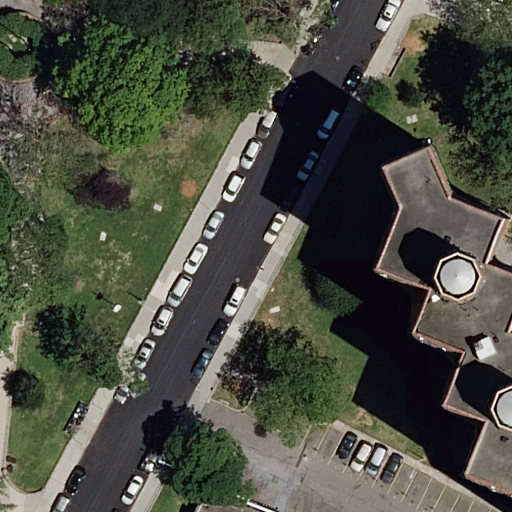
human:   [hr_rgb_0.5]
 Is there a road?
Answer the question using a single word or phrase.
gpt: yes

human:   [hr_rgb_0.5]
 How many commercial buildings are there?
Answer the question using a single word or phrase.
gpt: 0

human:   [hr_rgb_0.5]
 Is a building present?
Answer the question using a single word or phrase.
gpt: yes

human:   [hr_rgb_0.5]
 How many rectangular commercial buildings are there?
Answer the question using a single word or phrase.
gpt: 0

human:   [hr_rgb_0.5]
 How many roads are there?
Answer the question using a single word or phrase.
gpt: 9

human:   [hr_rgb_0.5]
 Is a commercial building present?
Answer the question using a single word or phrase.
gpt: no

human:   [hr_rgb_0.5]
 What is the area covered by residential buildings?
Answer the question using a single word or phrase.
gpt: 408m2

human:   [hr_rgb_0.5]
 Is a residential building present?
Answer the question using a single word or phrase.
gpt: yes

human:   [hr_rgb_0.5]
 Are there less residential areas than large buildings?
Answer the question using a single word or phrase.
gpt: no

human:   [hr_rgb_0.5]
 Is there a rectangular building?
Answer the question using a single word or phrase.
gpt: yes

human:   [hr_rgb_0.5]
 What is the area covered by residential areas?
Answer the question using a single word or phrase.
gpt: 9802m2

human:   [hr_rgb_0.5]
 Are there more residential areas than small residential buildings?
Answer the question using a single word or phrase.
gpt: no

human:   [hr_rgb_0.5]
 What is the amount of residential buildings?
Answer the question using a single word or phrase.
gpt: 2

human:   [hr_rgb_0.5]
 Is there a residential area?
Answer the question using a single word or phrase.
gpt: yes

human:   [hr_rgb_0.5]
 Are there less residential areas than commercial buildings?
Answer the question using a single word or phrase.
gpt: no

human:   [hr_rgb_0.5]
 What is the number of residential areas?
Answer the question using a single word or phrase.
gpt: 1

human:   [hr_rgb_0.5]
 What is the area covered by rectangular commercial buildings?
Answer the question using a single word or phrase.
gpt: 0m2

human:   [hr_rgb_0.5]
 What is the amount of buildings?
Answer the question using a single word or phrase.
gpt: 2

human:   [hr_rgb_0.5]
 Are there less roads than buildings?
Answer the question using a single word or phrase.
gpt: no

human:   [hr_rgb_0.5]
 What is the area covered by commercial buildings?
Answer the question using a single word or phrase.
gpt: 0m2

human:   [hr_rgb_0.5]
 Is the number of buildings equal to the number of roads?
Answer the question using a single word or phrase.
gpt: no

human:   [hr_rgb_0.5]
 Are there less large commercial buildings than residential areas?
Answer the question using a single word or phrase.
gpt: yes

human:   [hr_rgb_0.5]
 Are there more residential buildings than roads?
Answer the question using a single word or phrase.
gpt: no

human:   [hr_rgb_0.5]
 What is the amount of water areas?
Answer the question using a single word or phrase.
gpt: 0

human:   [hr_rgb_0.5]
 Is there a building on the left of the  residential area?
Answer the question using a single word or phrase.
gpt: yes

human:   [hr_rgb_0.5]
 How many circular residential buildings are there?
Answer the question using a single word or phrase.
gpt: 0

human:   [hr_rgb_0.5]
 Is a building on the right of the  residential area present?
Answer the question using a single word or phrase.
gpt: no

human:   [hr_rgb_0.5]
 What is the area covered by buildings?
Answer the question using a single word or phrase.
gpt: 408m2

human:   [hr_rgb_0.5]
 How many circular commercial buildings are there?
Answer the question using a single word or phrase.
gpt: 0

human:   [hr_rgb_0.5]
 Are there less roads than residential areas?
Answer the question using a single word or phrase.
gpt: no

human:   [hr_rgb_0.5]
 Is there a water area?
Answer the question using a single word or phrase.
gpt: no

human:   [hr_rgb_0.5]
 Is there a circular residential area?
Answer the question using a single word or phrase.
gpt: no

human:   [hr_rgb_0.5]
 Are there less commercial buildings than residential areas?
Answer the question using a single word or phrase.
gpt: yes

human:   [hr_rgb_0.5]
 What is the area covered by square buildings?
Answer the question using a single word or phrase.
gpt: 0m2

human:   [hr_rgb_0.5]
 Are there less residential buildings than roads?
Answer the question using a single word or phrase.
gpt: yes

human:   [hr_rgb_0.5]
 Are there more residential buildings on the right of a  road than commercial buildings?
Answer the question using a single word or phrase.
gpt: yes

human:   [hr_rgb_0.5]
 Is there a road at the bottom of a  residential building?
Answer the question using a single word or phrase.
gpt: no

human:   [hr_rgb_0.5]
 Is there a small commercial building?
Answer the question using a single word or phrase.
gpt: no

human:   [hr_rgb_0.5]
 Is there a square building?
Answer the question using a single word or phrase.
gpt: no

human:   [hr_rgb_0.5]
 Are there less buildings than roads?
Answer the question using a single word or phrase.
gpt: yes

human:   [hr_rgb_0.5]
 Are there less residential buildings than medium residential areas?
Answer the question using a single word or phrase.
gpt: no

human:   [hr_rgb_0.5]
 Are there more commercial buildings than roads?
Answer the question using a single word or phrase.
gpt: no

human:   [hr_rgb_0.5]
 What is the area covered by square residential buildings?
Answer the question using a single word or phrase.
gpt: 0m2

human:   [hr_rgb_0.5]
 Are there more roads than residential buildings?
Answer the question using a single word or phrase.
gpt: yes

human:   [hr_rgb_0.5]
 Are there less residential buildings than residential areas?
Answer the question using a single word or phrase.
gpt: no

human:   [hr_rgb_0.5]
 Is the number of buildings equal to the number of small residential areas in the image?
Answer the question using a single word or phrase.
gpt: no

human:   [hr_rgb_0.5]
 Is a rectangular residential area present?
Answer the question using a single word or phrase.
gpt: yes

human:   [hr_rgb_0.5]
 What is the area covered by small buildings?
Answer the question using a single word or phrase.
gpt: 22m2

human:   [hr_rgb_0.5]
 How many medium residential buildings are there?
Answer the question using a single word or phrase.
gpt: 1

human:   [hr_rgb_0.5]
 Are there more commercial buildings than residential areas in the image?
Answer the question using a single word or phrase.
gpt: no

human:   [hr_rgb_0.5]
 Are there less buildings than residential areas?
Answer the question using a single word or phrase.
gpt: no

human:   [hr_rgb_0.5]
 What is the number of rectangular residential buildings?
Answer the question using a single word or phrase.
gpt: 1

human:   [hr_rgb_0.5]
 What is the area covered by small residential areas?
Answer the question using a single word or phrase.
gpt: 0m2

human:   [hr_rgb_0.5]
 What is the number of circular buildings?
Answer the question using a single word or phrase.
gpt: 0

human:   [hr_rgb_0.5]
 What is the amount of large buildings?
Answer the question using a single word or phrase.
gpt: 0

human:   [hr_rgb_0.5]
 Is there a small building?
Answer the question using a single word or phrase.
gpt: yes

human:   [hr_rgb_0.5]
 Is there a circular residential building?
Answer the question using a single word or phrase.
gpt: no

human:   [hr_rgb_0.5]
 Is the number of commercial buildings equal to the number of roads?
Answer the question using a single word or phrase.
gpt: no

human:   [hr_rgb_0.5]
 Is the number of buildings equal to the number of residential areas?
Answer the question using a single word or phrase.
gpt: no

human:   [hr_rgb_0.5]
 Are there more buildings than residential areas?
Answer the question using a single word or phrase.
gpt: yes

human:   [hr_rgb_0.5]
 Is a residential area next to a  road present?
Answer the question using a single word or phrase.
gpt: yes

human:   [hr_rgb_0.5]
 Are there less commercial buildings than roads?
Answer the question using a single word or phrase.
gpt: yes

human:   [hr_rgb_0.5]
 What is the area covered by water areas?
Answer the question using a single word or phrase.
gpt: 0m2

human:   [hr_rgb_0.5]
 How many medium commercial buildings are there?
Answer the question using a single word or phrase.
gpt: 0